Question: I'm currently in the design phase of multiple rather complex systems which share common functionality (e.g. both have customer-relationship management (CRM) and sales functionality). Therefore I'm trying to extract the common part of the domain and reuse it in both applications.
Let's say I have application A and application B, both using CRM functionality. For the most part, the CRM functionality is the same, but both applications like to augment some things related to CRM.
I'd like to create a library implementing a basic version of the CRM system, e.g. a customer is abstracted to
'''
interface ICustomer {
string CustomerNumber {get;set;}
}
'''
and the base library has a basic implementation of ICustomer
'''
class Customer: ICustomer
'''
Application A can now augment this:
'''
interface IACustomer : ICustomer {
bool ReceivesNewsletter {get;set;}
}
class ACustomer : Customer, IACustomer {
...
}
'''
Likewise, B has its own variation:
'''
interface IBCustomer : ICustomer {
string NickName {get;set;}
}
class BCustomer : Customer, IBCustomer {
....
}
'''
For the purpose of abstraction, I never instantiate concrete types in the base library but use a factory or a DI container, e.g.:
'''
interface ICrmFactory {
ICustomer CreateCustomer();
}
'''
A and B implement the factory accordingly such that ACustomers or BCustomers are created respectively.
Here's a UML diagram of what I mean (application B is not shown):

For persistence I use NHibernate. Both A and B provide their own mapping (mapping-by-code) to include the extra properties. In addition, A defines IACustomer to be the proxy type of ACustomer and B defines IBCustomer to be the proxy type of BCustomer.
I can now use NHibernate to work with the entities in A and B, e.g. in A
'''
session.QueryOver<ACustomer>()
.Where(c=>c.ReceivesNewsletter)
.List()
'''
Now let's say I want to do something with customers in the base library (for example in some kind of service object). I've just prototyped a very simple version and so far this seems to work fine:
'''
session.QueryOver<ICustomer>()
.Where(c => c.CustomerNumber == "1234ABC")
.List()
'''
That is, I can use the base class of the proxy type of a specific entity in QueryOver, and NHibernate creates the correct query, e.g. in A:
'''
SELECT
this_.Id as Id0_0_,
this_.CustomerNumber as Customer2_0_0_,
this_.ReceivesNewsletter as Receives3_0_0_
FROM
ACustomer this_
WHERE
this_.CustomerNumber = @p0;
@p0 = '1234ABC' [Type: String (4000)]
'''
## My question
Will those queries always work as expected? Can I always safely use a base type of the proxy interface in my queries in the base library? Will NHibernate always find the "correct" entity type and table to retrieve? Or will there be situations where this affects query efficiency adversely b/c NHibernate needs to do guess work? Any other pitfalls I should be aware of in this scenario?
I could not find information about this in the documentation. This approach would allow me to neatly move common parts of some domains to their own base libraries, but I want to make sure it works.
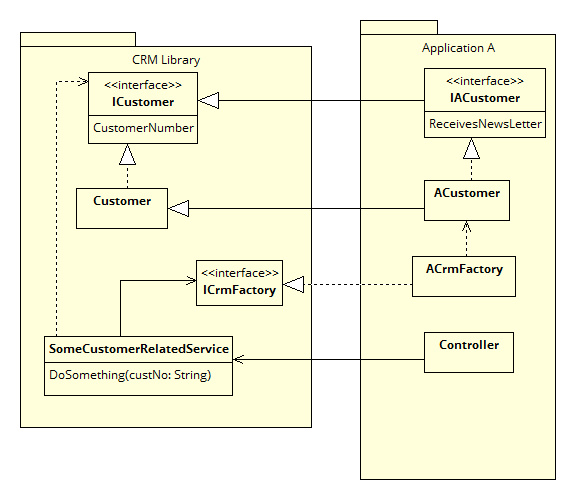
Answer: I do not see a problem with this scenario.
Especially since there is only a single implementation to ICustomer in every application.
Even if you would have had more than one implementation for every application, you could experience some problems with loading by id (session.Load(42), because there can be more than one customer with that id,depending on your mapping). but queries to recieve lists of customers would still have worked.
When I looked into issues similar to yours with NHibernate in the past I read this article - its talks about a derived base class and not an interface,but it's the same idea: <URL>
NHibernate does no guess work - upon initialization it builds a store of all of the mappings it has for any given type,when you write a query for any kind of type it will find the correct types it has mapped that inherit from it and query accordingly.